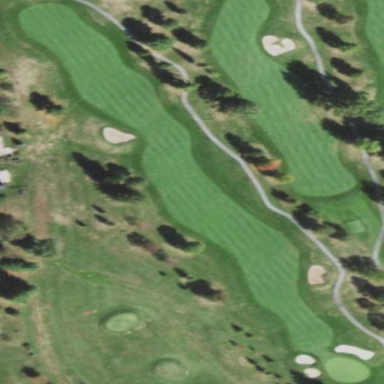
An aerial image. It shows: Golf fairway surrounded by grass.